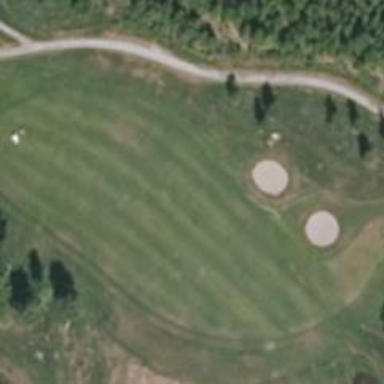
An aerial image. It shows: Golf fairway surrounded by grass.